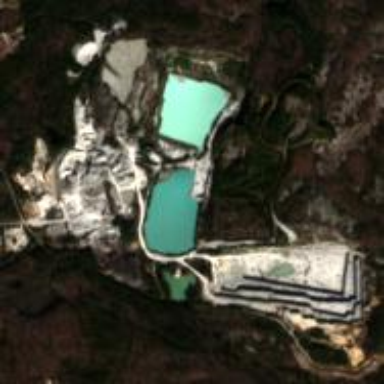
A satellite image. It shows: Quarry used for extracting aggregates.